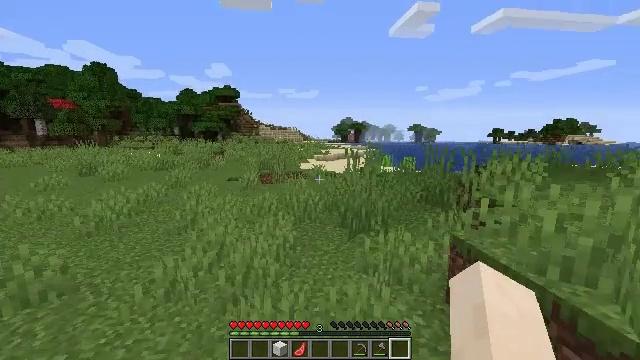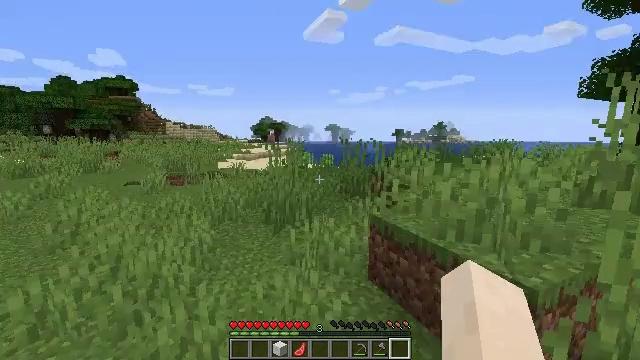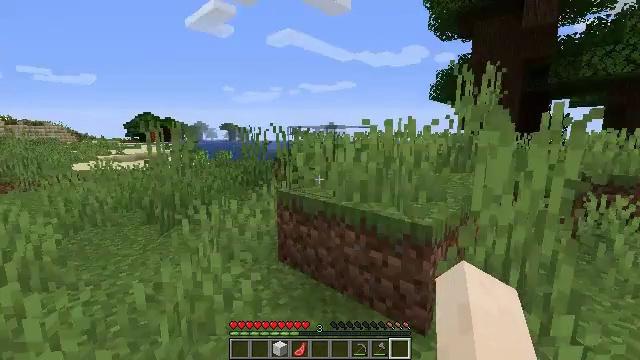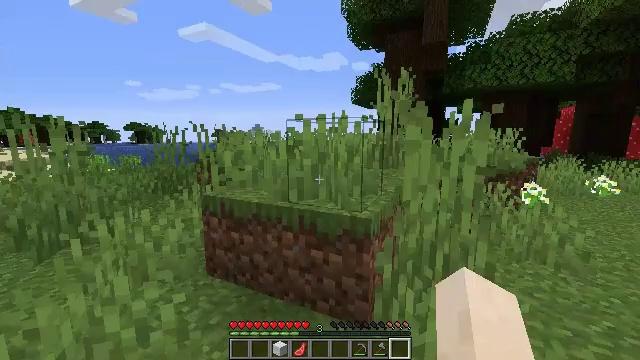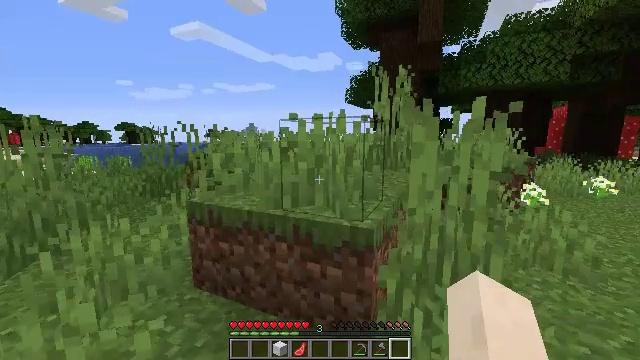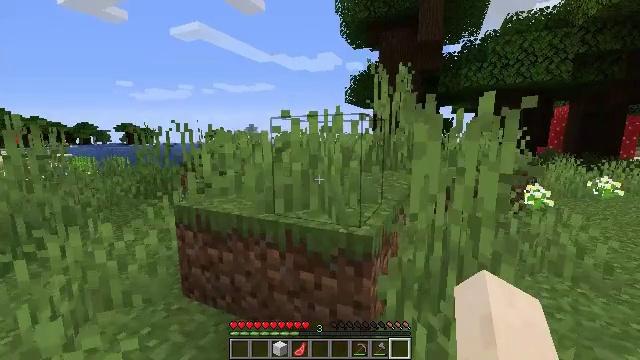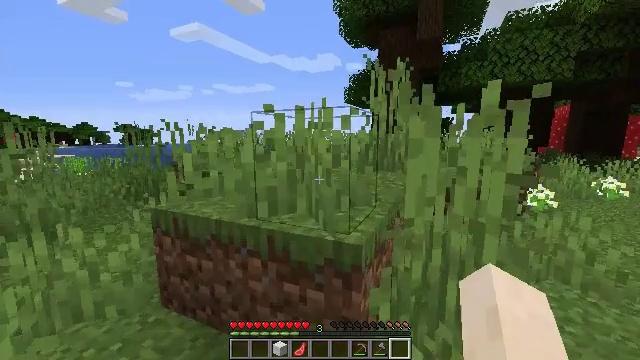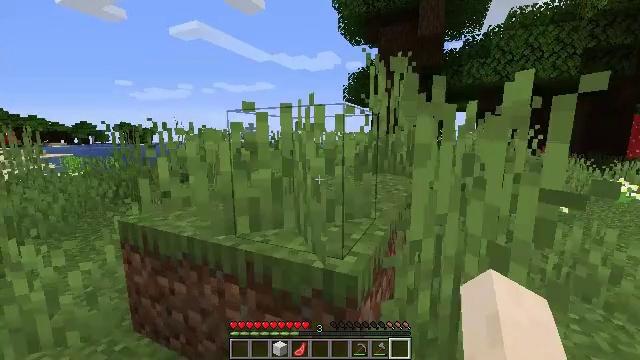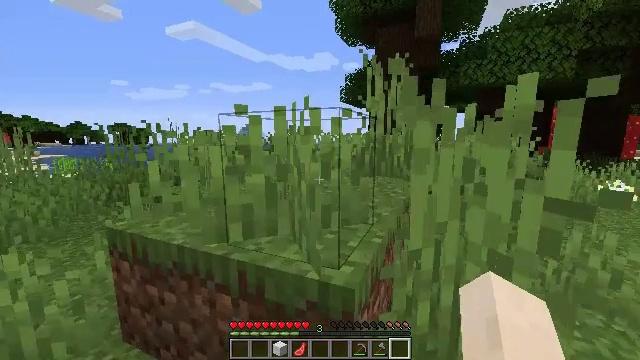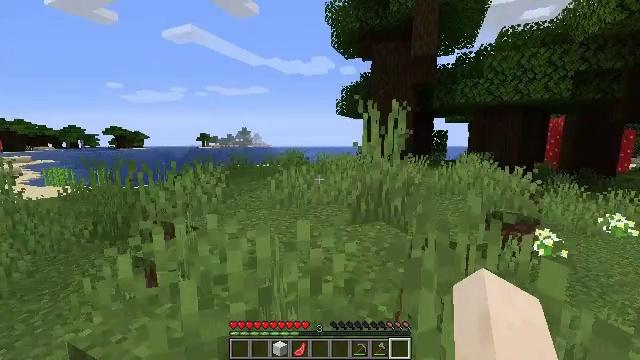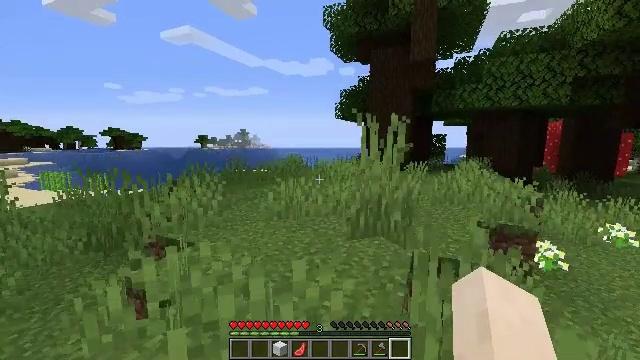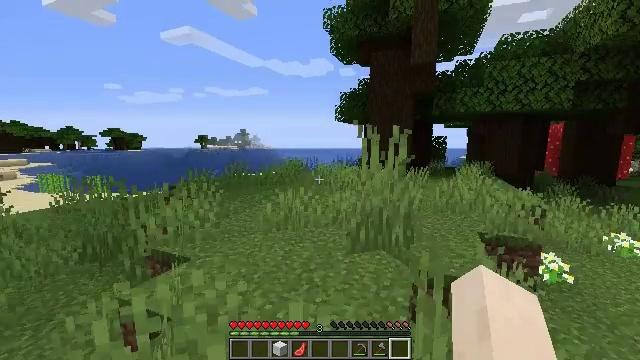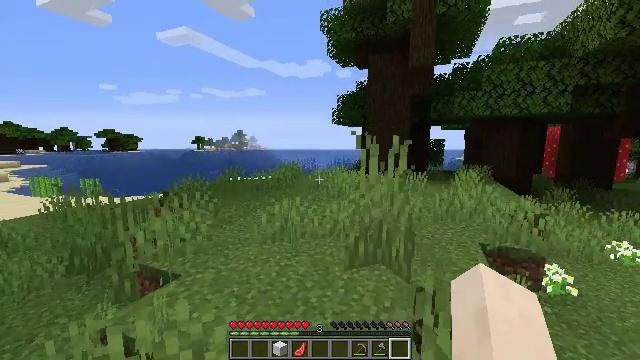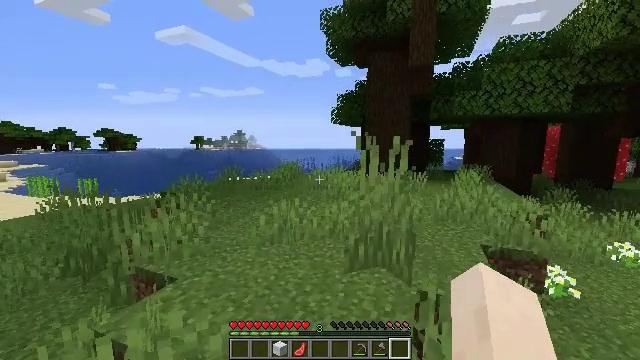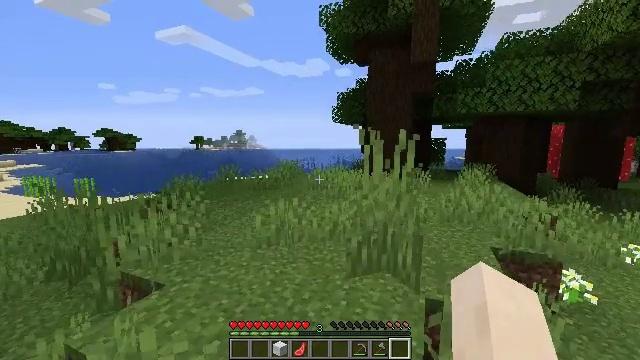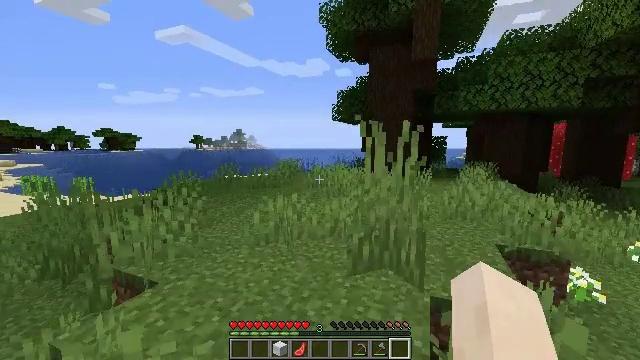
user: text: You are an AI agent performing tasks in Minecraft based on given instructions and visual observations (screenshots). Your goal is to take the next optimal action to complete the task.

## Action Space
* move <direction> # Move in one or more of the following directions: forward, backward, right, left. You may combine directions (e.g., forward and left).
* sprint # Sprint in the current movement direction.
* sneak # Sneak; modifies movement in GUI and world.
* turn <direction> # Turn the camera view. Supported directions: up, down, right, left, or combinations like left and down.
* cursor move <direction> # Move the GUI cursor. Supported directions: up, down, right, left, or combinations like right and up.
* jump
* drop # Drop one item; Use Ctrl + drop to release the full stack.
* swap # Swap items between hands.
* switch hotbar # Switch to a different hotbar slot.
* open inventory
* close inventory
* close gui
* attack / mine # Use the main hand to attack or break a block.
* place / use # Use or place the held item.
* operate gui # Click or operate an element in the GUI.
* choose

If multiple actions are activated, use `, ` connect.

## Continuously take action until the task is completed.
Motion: motion action
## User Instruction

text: To get a dark oak boat with planks, open a crafting table.
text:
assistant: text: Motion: move forward and move right, turn right
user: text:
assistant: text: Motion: move forward and move right, turn right
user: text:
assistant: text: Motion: move forward and move right, turn right
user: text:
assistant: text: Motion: move forward and move right, turn right
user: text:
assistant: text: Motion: move forward and move right
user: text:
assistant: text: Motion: move forward
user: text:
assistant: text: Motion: move forward
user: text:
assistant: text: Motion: move forward, sprint, jump
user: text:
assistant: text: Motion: move forward, sprint, jump
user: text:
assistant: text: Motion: move forward, sprint, jump
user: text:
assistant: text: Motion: move forward, sprint, jump
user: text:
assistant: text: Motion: move forward, sprint
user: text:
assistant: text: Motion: move forward, sprint
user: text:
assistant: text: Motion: move forward, sprint
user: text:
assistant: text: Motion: move forward, sprint
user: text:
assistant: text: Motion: move forward, sprint
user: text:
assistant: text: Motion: move forward, sprint
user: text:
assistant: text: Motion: move forward, sprint
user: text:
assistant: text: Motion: move forward, sprint, jump
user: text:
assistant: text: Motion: move forward, sprint, jump
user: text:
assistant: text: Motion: move forward, sprint, jump
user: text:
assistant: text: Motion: move forward, sprint, jump
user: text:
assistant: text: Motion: move forward, sprint, jump
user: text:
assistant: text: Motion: move forward and move right, jump
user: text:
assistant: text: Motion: move forward and move right, jump
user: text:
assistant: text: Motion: move forward and move right, jump
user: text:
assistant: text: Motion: move forward and move right, jump
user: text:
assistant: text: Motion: move forward and move right, sprint, jump
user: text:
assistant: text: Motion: move forward and move right, sprint, turn right and down, jump
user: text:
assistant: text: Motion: move forward and move right, sprint, turn right and down, jump